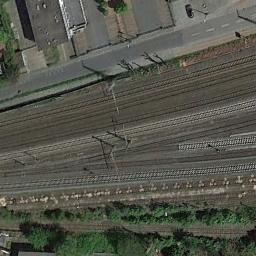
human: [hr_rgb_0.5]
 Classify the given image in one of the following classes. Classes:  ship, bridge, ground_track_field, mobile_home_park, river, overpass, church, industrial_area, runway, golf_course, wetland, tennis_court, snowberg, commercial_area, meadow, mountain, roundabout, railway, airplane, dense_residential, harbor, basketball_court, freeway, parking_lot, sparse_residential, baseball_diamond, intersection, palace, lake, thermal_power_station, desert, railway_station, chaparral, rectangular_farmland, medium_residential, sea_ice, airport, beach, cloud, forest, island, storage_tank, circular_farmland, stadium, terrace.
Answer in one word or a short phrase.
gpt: railway